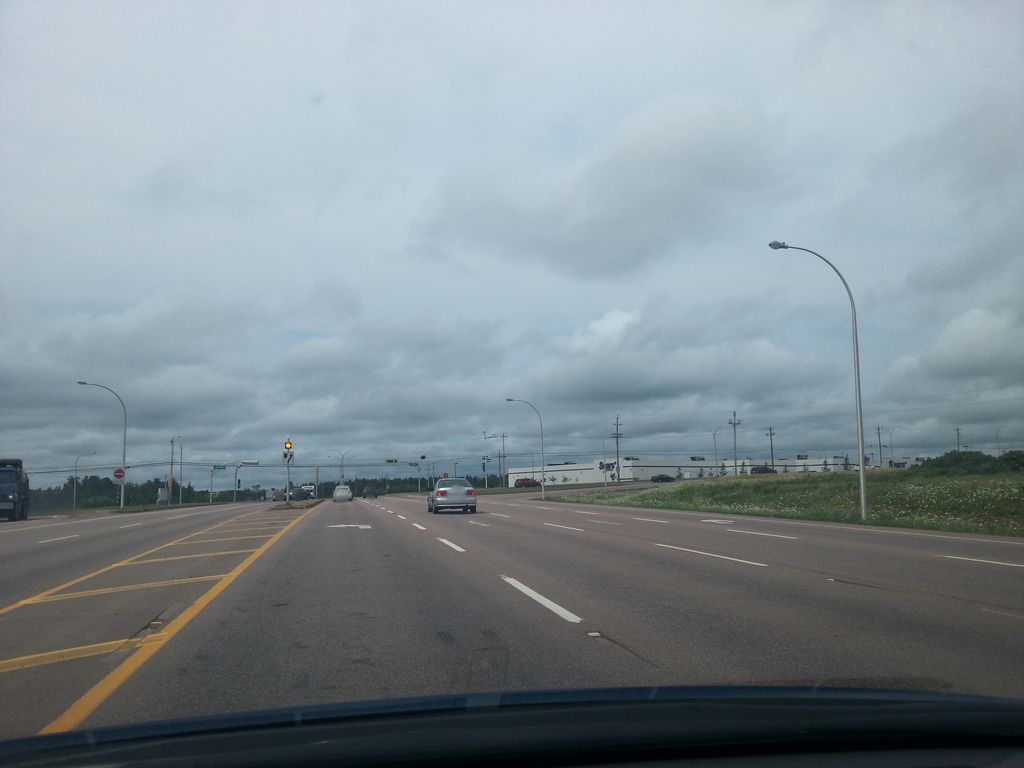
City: charlottetown